Field crop: maize
Growth stage: 1
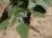
Species: chenopodium